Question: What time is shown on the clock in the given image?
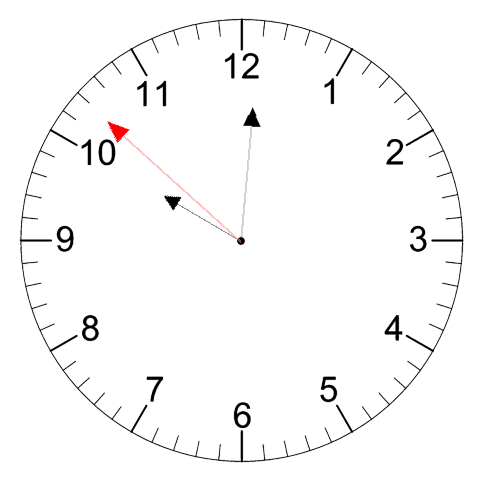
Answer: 10:00:52